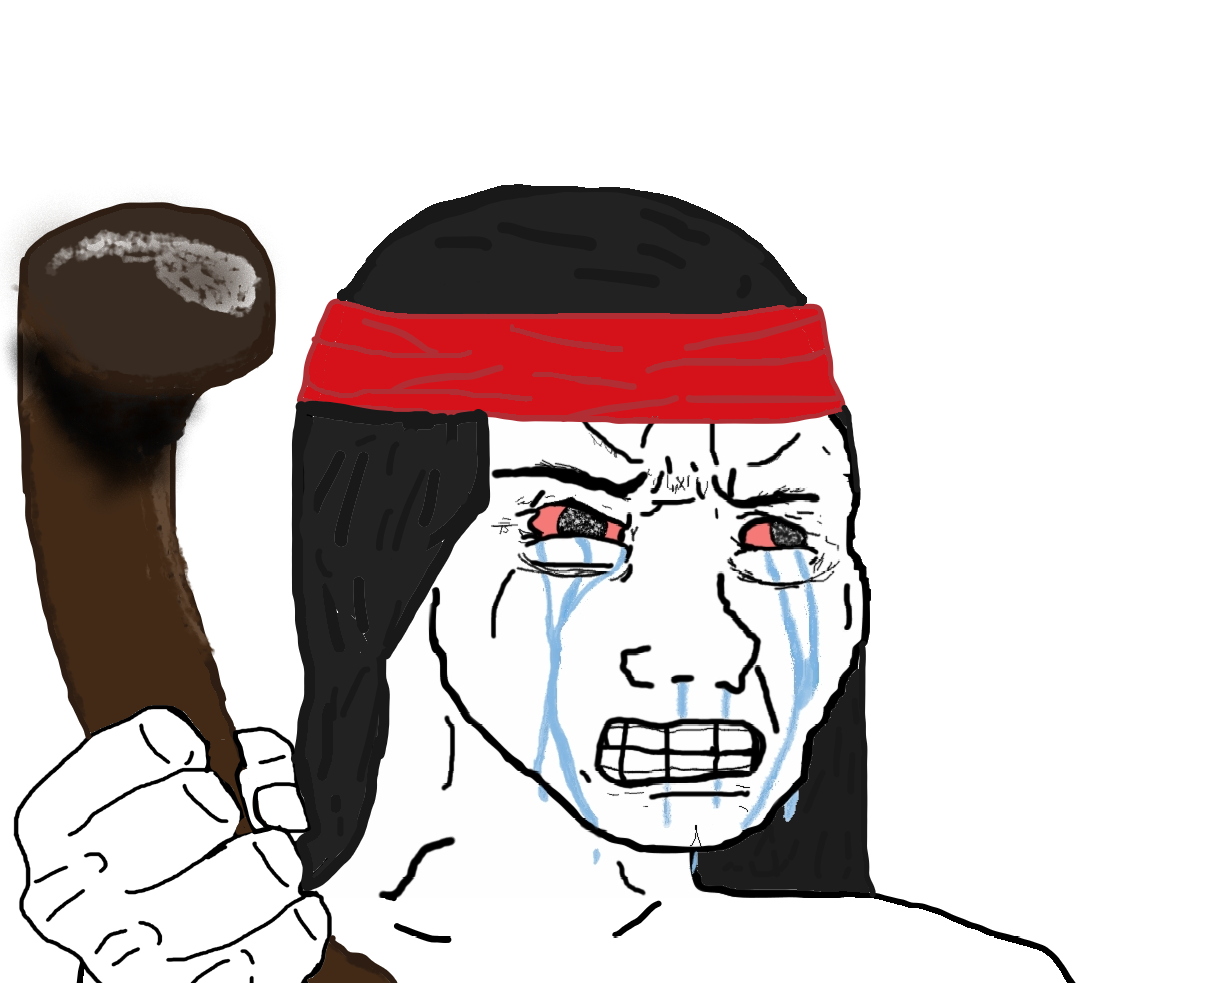
Label: 5_Crying_Wojak